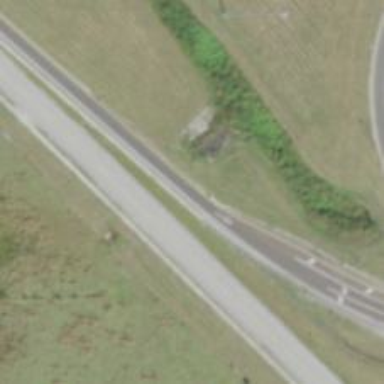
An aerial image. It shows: Motorway link with folded diamond junction.